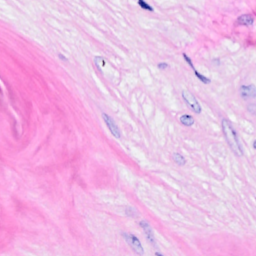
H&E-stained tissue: Breast